Question: this is my jquery code.#StartTime and #EndTime is input form tag.starttime and entime contain time values only,not date value.then how to compare this two time values in jquery.
example:starttimeval=8:00 AM endtimeval=9:00 PM (not date value inside the variable only time)
'''
$(function() {
$('#StartTime').datetimepicker({
datepicker : false,
format : 'g:i A'
});
$('#EndTime').datetimepicker({
datepicker : false,
format : 'g:i A'
});
var starttime= $("#StartTime").val();
var endtime= $("#EndTime").val();
});
'''
this is my form image.it's show time values.
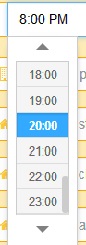
Answer: Assuming the times are always on the hour, then here is a function that will convert the input value you have to 24 hour:
'''
function getHour24(timeString)
{
time = null;
var matches = timeString.match(/^(\d{1,2}):00 (\w{2})/);
if (matches != null && matches.length == 3)
{
time = parseInt(matches[1]);
if (matches[2] == 'PM')
{
time += 12;
}
}
return time;
}
'''
Then if you want to find the difference, just do:
'''
var starttime = getHour24($("#StartTime").val());
var endtime = getHour24(($("#EndTime").val());
var timeDifference = endtime - starttime;
'''
Hope that helps!